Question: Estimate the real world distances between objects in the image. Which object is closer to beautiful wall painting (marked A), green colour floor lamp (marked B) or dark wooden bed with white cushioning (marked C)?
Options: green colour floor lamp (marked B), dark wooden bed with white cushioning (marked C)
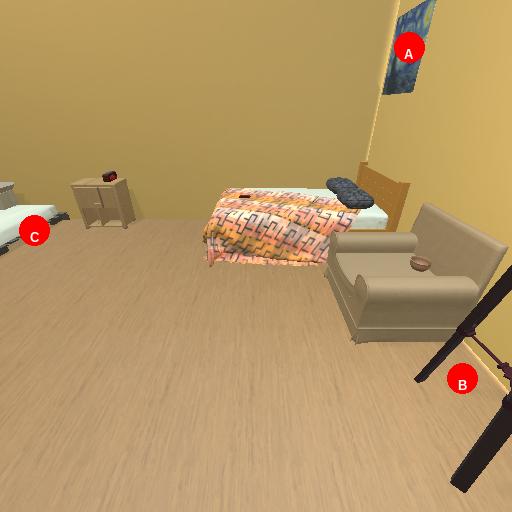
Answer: green colour floor lamp (marked B)